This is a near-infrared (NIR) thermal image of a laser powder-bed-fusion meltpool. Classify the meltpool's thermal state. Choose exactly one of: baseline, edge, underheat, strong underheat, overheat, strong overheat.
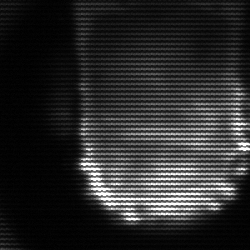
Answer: baseline